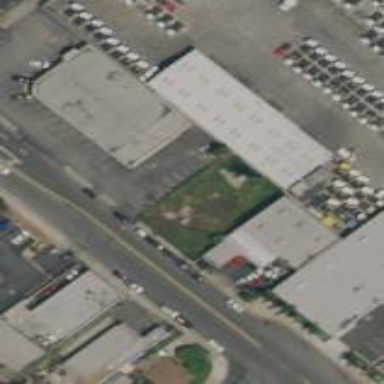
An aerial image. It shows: Commercial building.